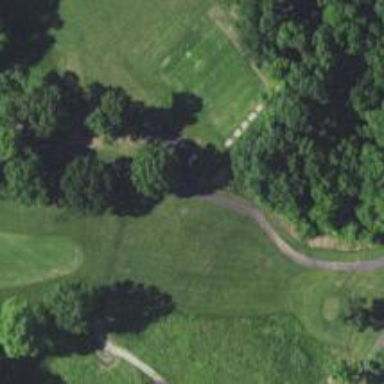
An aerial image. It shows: Golf tee on grassy land.